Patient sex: M
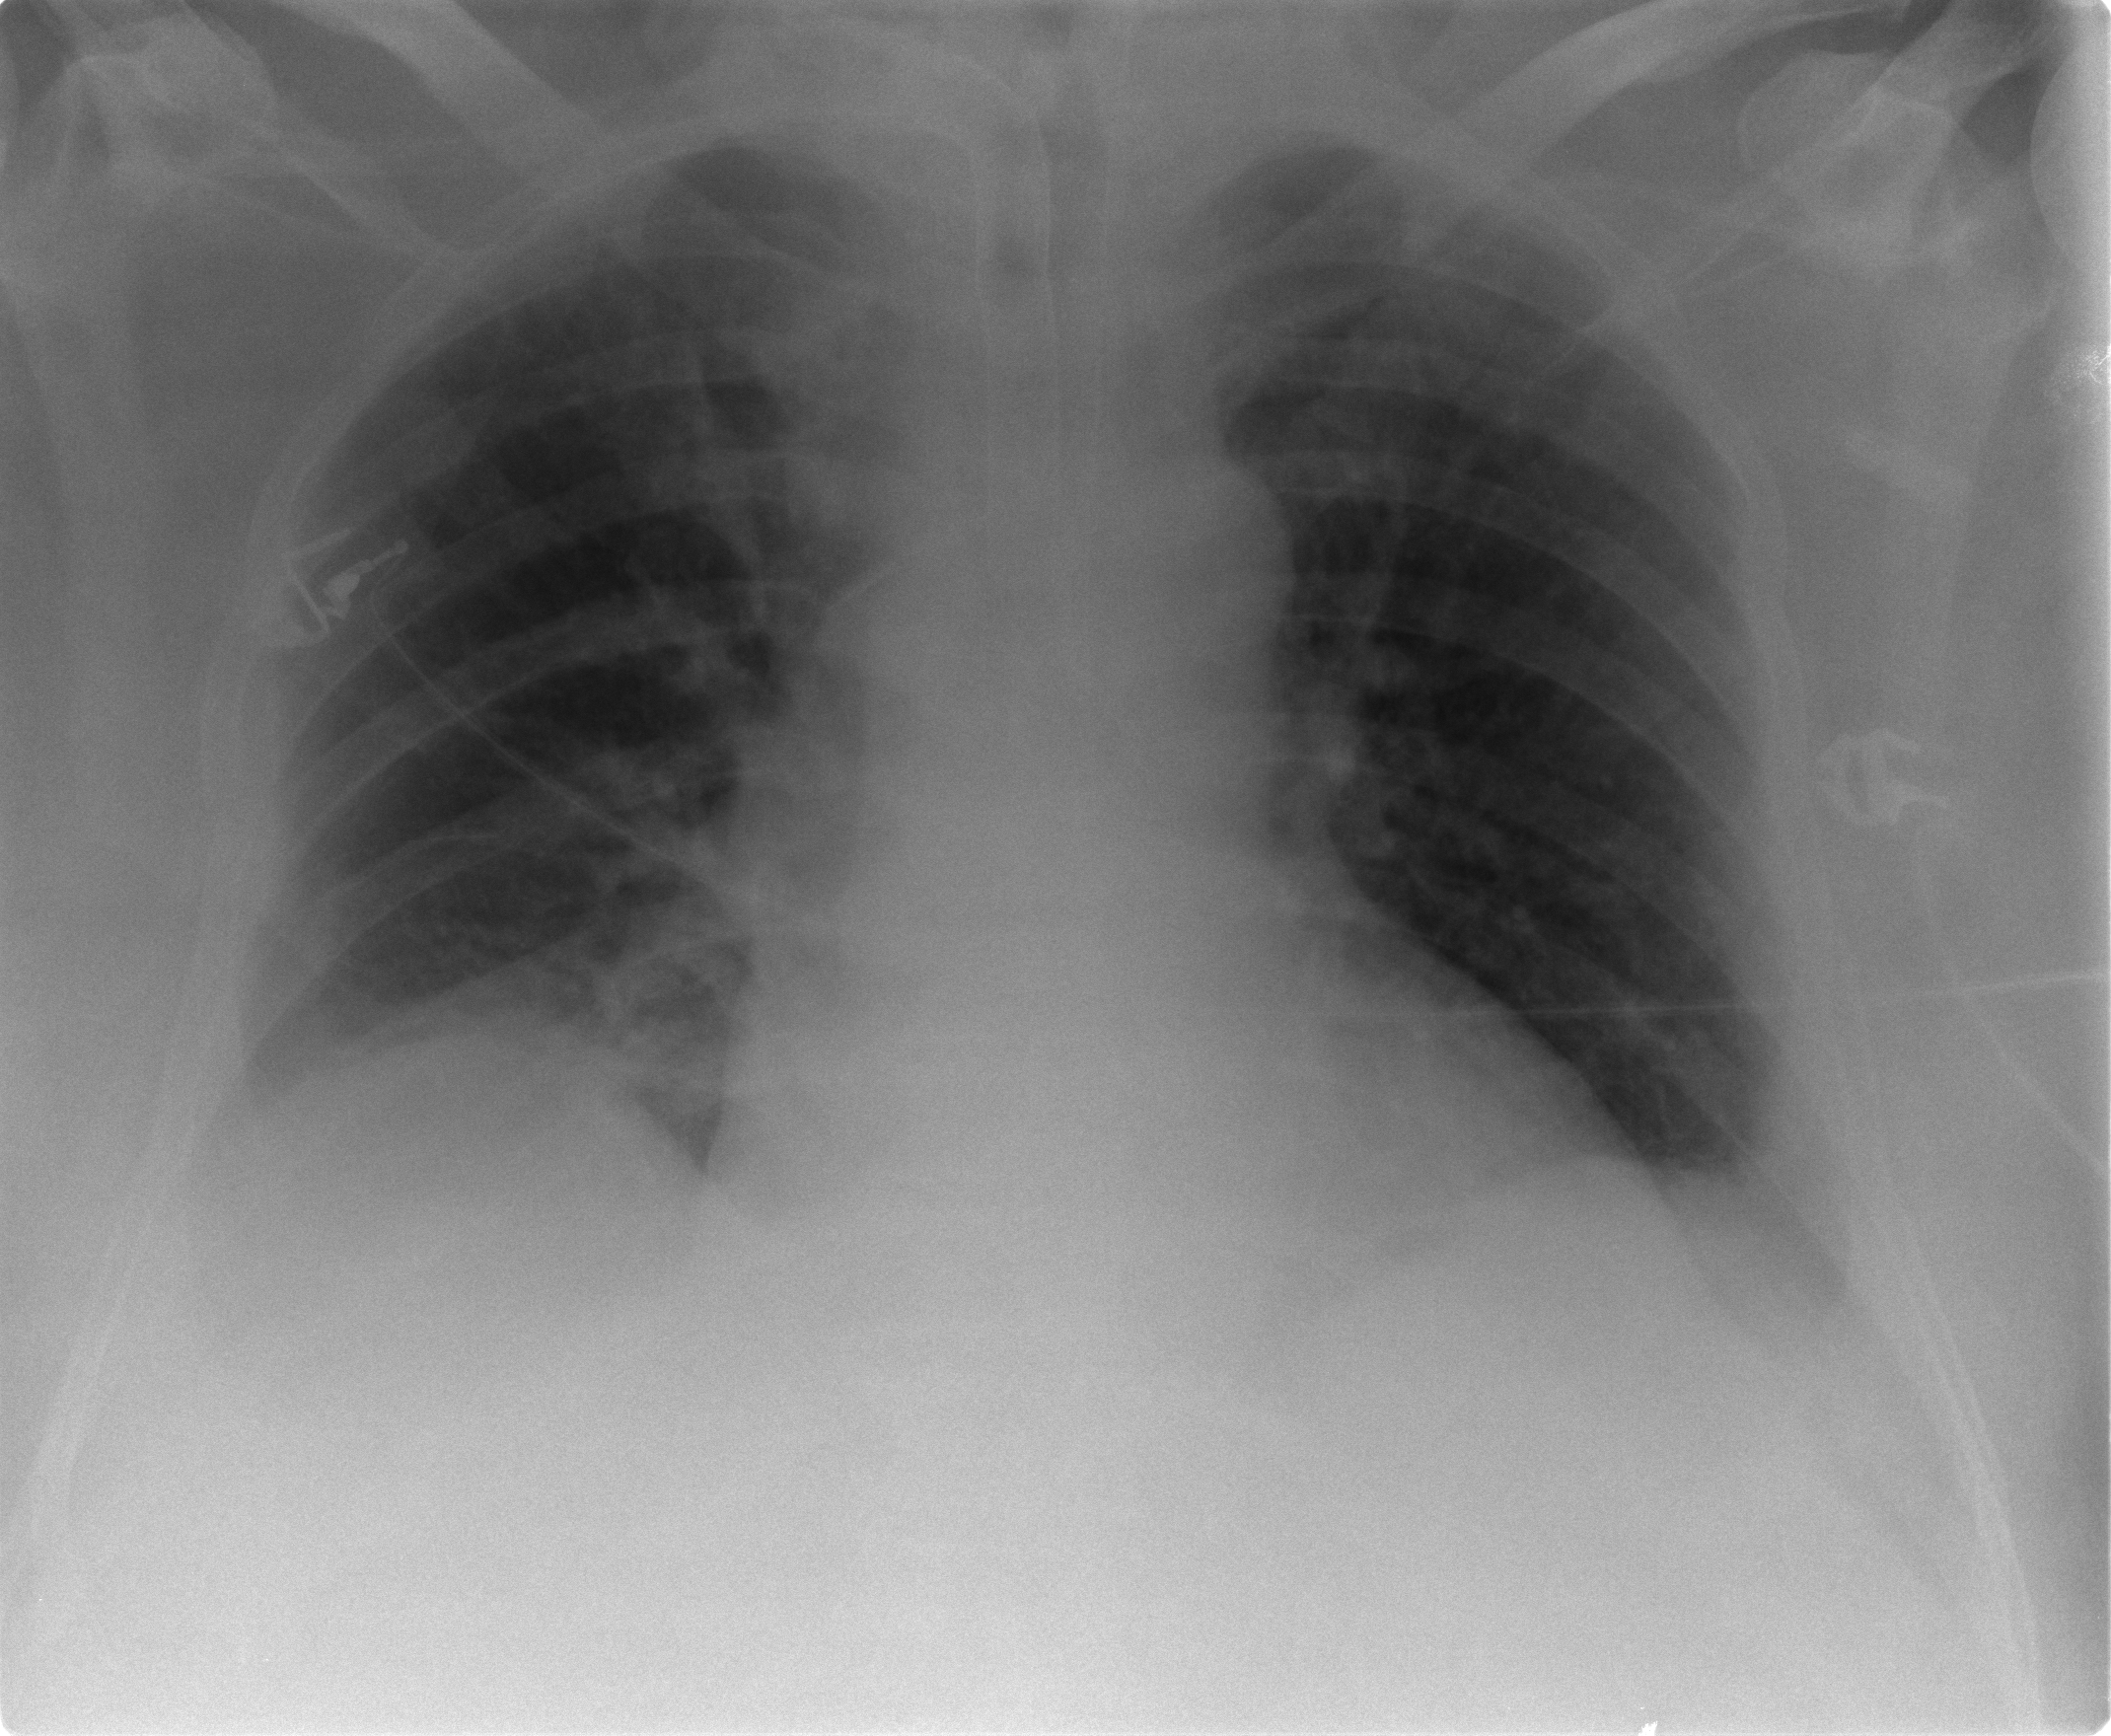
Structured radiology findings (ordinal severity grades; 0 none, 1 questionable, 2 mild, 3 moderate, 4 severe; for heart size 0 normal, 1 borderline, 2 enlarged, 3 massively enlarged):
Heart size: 0
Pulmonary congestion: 0
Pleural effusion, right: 2
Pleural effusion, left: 2
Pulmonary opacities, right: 0
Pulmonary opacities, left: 0
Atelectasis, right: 2
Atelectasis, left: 2